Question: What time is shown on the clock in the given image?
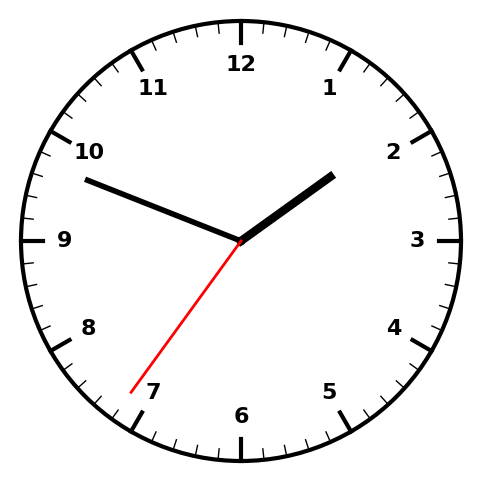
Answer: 01:48:36